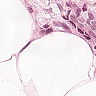
Metastatic tissue present: yes